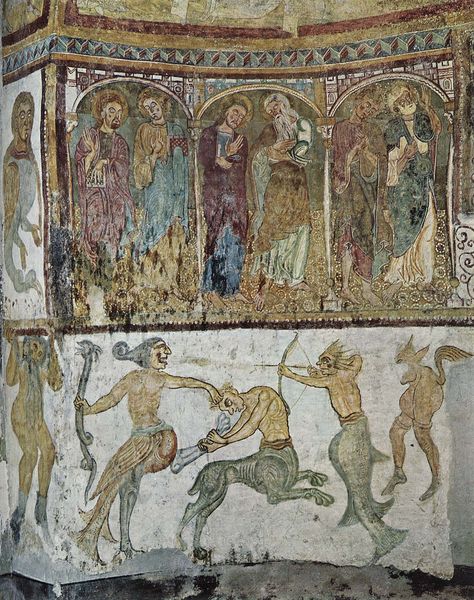
Titel: San Jacopo in Termeno
Standort: Tramin (EU - AUT - Tirol)
Schlagwörter: flügel, menschen, nase, szene, muster, bart, gold, bogen, bögen, schlange, mosaik, fisch, sage, wesen, zentaur, fabelwesen, tempel, pfeil, pfeile, bogenschütze, byzantinisch, sagengestalten, gmosaik, fresken st. jakob